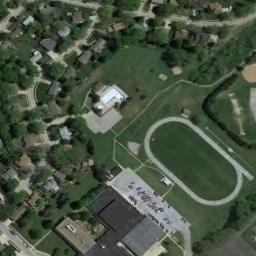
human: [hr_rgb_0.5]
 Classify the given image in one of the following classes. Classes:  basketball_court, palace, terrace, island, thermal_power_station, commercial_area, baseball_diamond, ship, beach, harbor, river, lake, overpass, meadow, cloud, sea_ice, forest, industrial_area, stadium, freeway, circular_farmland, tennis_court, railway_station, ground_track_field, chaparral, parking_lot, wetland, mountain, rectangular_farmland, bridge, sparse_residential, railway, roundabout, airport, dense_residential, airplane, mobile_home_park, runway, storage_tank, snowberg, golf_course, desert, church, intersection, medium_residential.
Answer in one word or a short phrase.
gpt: ground_track_field